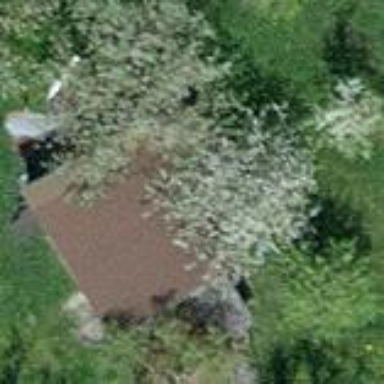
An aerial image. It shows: Barn.